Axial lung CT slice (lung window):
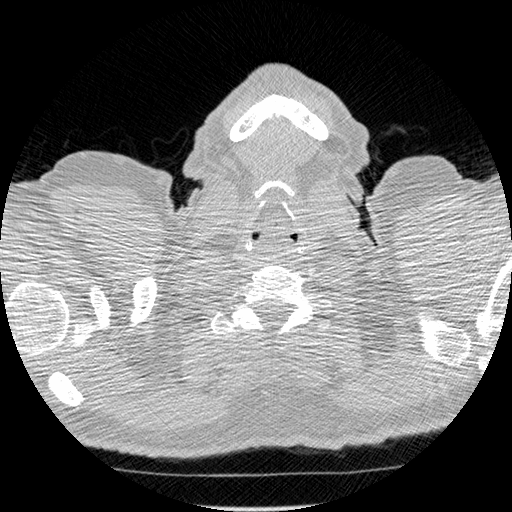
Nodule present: no